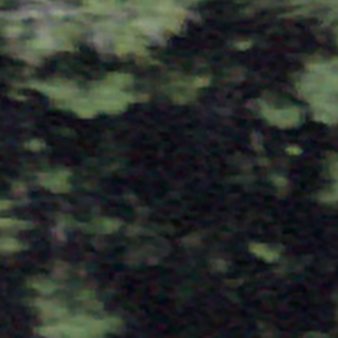
Label: other